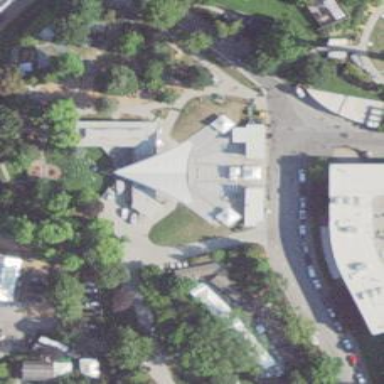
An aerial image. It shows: Theatre building.